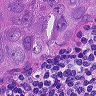
Metastatic tissue present: yes